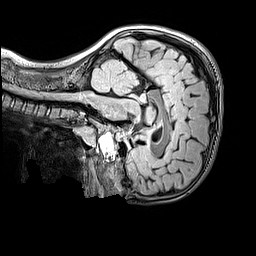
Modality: FLAIR
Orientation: sagittal
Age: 10
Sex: female
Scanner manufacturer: siemens
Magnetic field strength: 3 T
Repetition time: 5 s
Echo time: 0.388 s